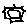
Label: sun